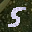
Label: 5